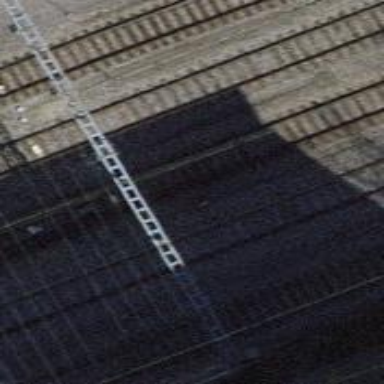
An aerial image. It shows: Railway siding with one electrified track and contact line.